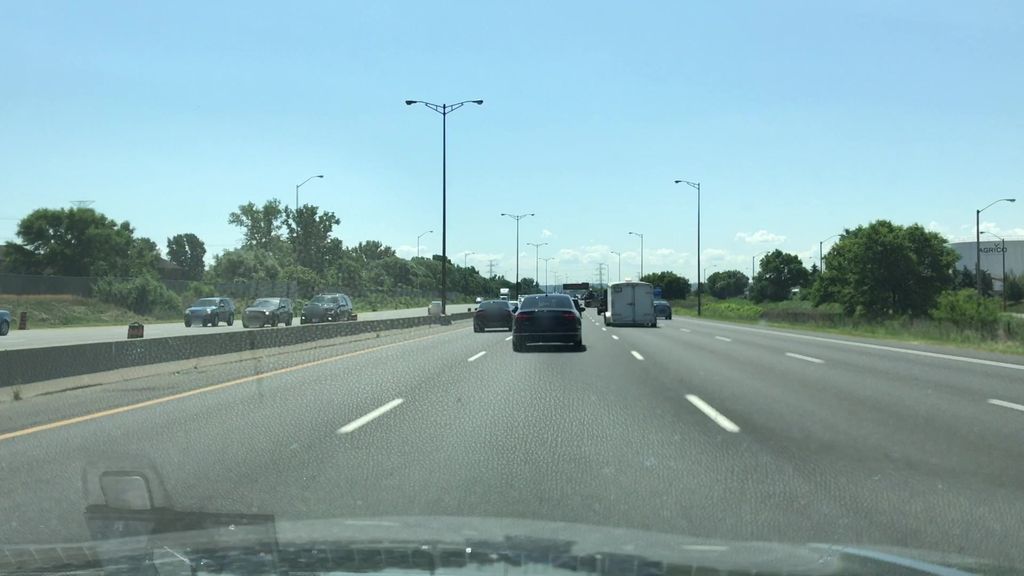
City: hamilton